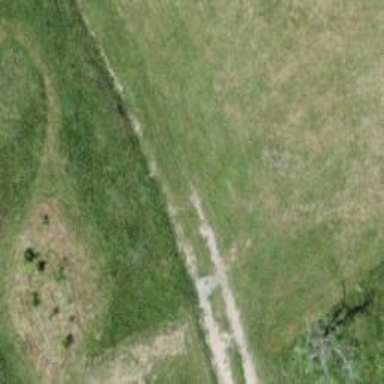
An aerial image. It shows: Compacted track road with grade3 tracktype.